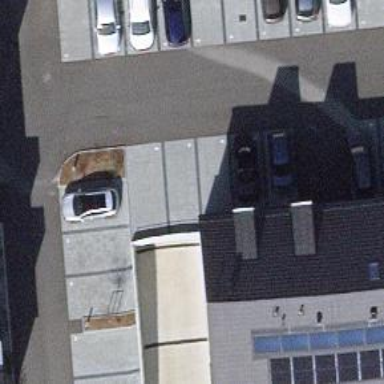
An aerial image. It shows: Parking entrance.